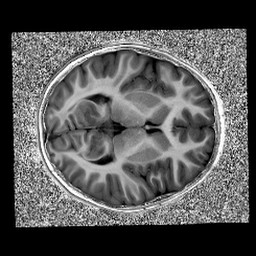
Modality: UNIT1
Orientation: axial
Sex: female
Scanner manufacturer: siemens
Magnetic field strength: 3 T
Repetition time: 5 s
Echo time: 0.00355 s